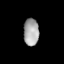
Tissue: lung
Cell type: Endothelial cells
Senescence score: 0.2248
Nuclear area (px): 407
Mean DAPI intensity: 165.781